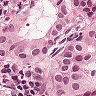
Metastatic tissue present: yes